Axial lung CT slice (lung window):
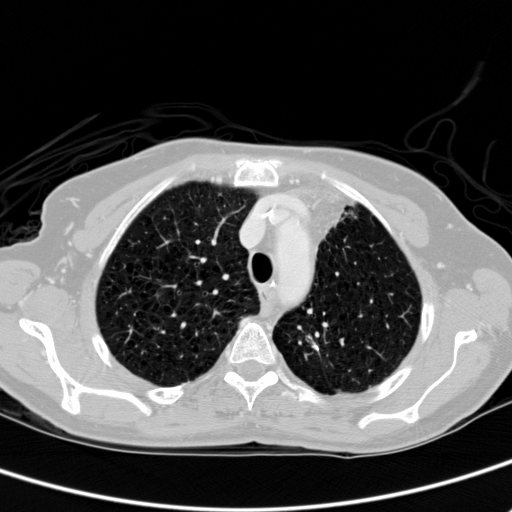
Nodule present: no